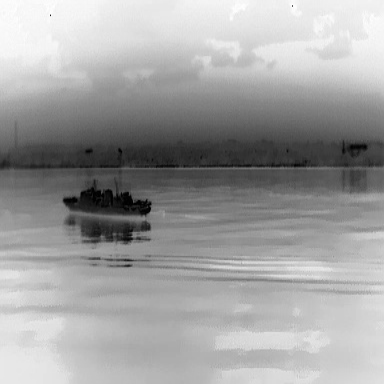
There is a warship in the infrared image.